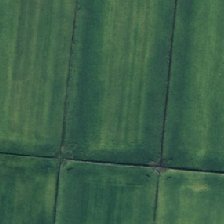
Land cover: shortrotation_cropland